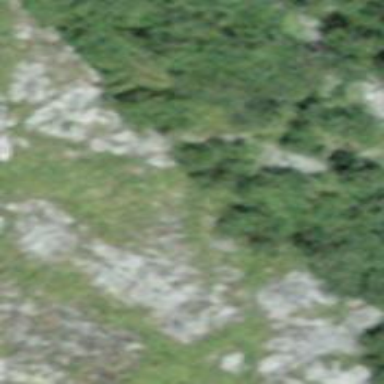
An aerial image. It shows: Forest with mix of leaf types.